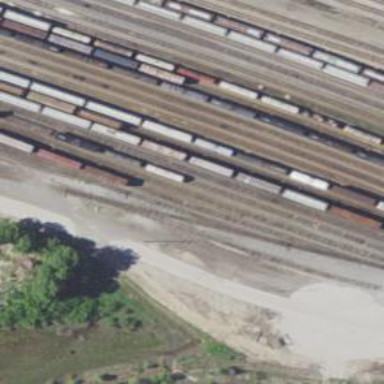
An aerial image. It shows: Railway yard in service.